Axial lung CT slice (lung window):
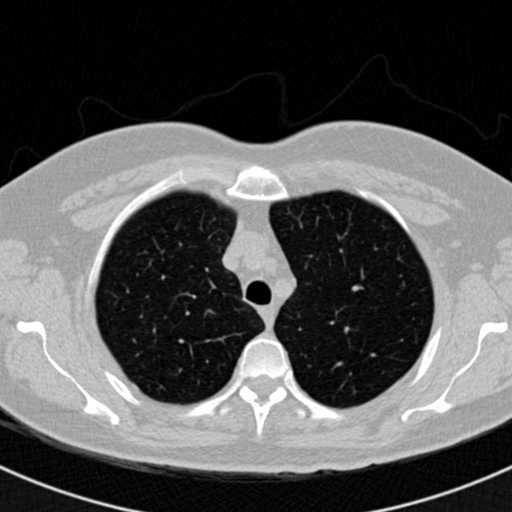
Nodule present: no